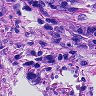
Metastatic tissue present: yes